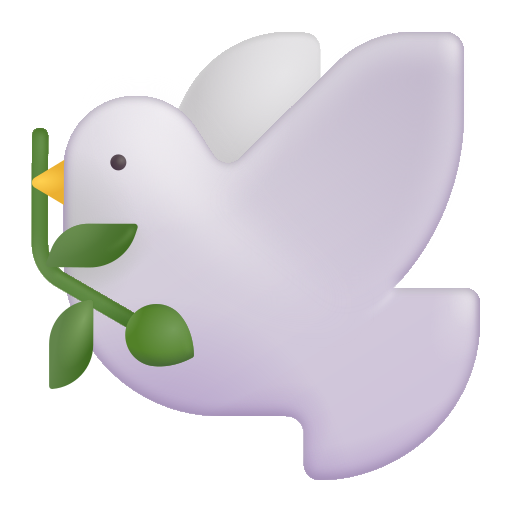
dove color